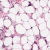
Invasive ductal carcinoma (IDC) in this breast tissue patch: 1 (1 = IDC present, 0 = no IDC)